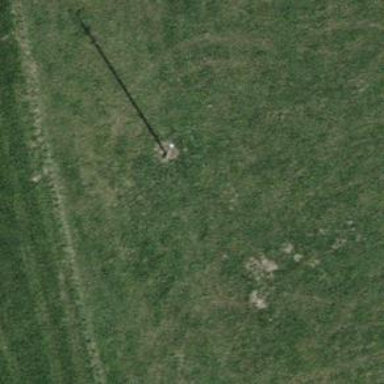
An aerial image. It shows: Minor power line.